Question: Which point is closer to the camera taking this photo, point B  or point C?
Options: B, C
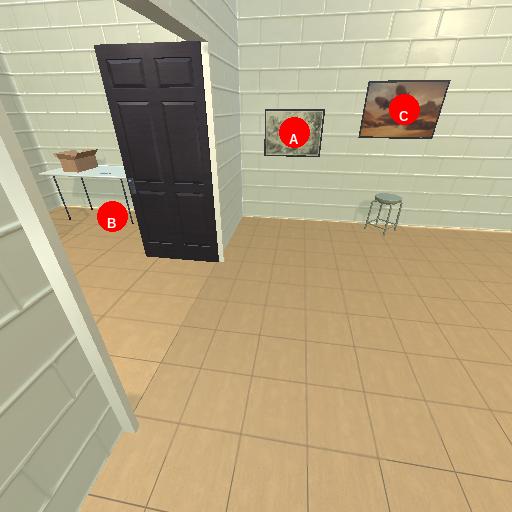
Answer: B